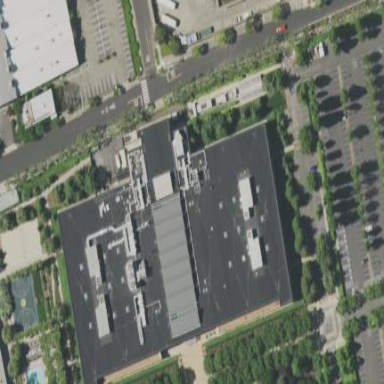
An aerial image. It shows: Industrial building.